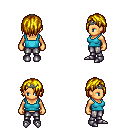
a pixel art fantasy rpg character, female body template, human, tanned skin, teal pirate shirt, metal pants, blonde bangs hairstyle, iron tiara, metal boots, four views (front, back, left, right), 2x2 character sprite sheet, small pixel art, hard edges, no anti-aliasing